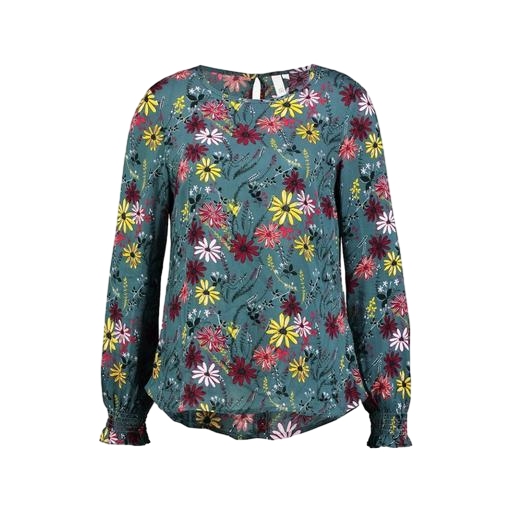
multicolor floral-print t-shirt only macy, green ray floral-printed blouse, green floral-print gauze blouse, white background